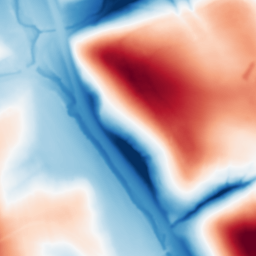
Category: multiscale
Decomposition family: dog
Decomposition parameters: sigma_low: 1
sigma_high: 50
Upsampling method: sinc_blackman
Upsampling parameters: scale: 4
kernel_size: 16
Upsampling scale: 4